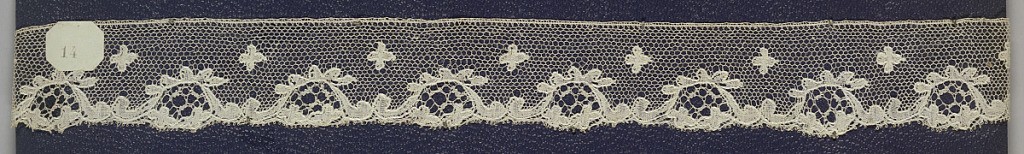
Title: Edging
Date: late 18th century
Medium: Technique: bobbin lace
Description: Edge of bobbin lace, bracketed blossom; late 18th  century, Buckinghamshire.